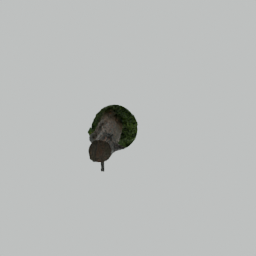
Label: nature